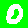
Digit: 0